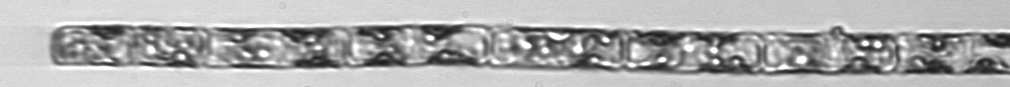
Label: Guinardia_delicatula